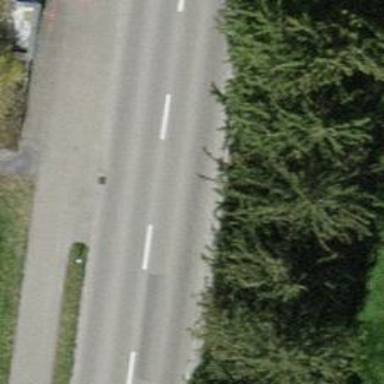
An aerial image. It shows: Secondary road with asphalt surface and cycle track on the right.